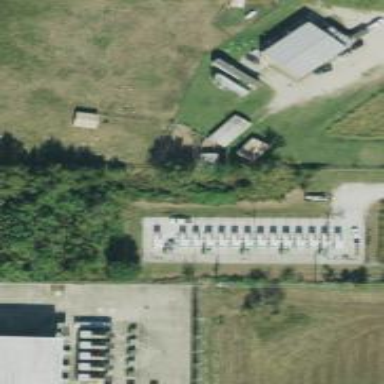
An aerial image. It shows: Generator for power supply.